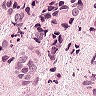
Metastatic tissue present: yes